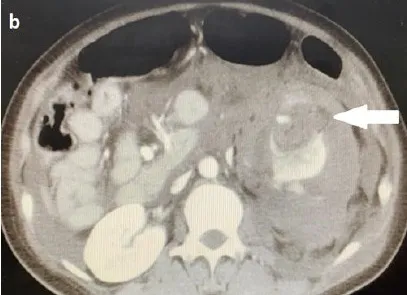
(b) Axial CT image in the arterial phase showing a heterogeneous, mainly hypodense, mass at the lower pole of the left kidney suggestive of AML (arrow). AML, angiomyolipoma; CT, computed tomography.
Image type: radiology (ct)